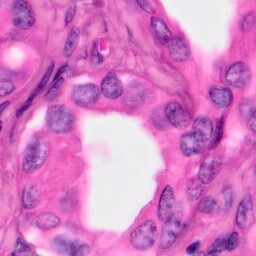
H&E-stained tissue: Pancreatic